Question: When I am using width in percentage or float for a Sencha ExtJS panel, then set the left position and width in scientific notation by Sencha ExtJS, the layout stops before the bottom of the window is reached.
See this problem screenshot:

I'm using ExtJS with the VB.NET framework on Chrome v52.
Can you please provide solution for this problem?
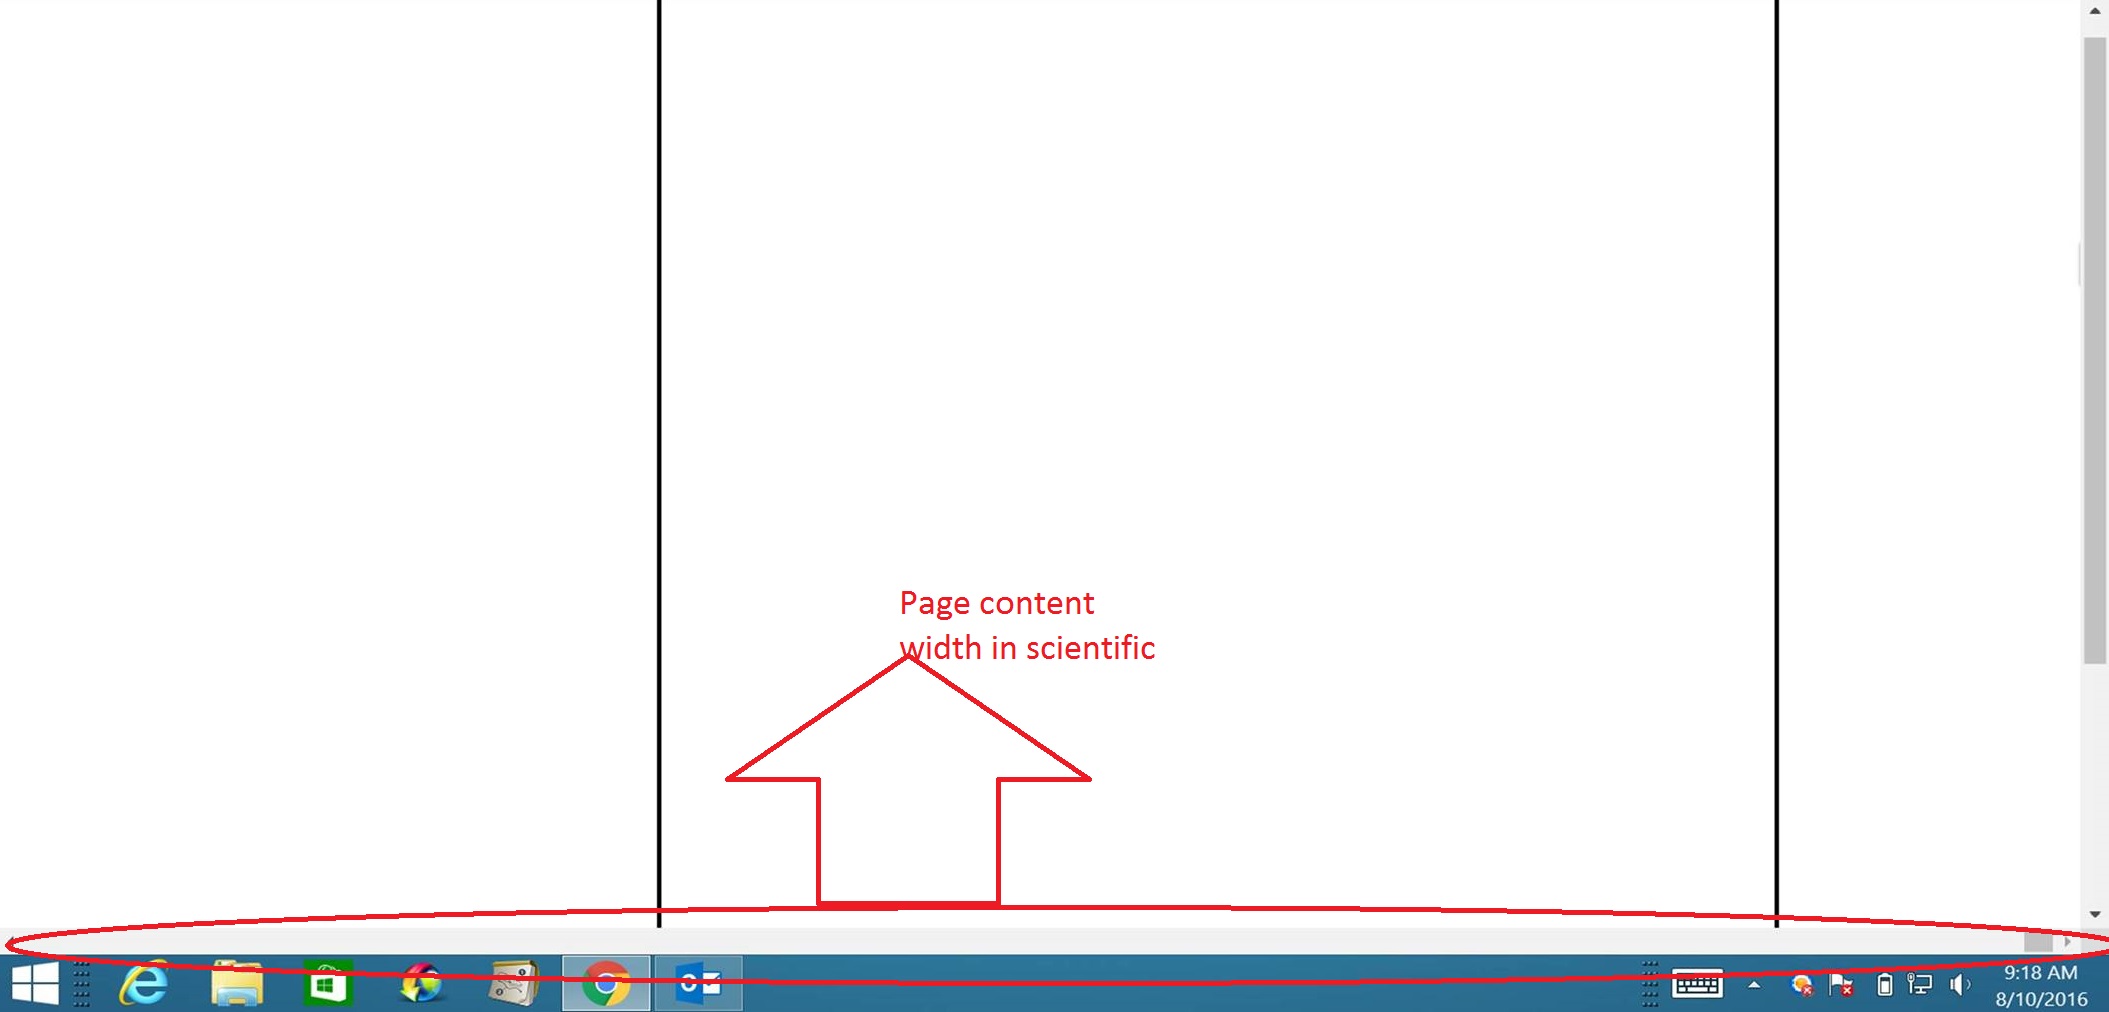
Answer: I changed the below function in ext-all-debug.js
'''
beforeSetPosition: function (x, y, animate) {
var pos, x0;
//change start here
x = parseInt(x);
y = parseInt(y);
//change end here
if (!x || Ext.isNumber(x)) {
pos = { x: x, y : y, anim: animate };
} else if (Ext.isNumber(x0 = x[0])) {
pos = { x : x0, y : x[1], anim: y };
} else {
pos = { x: x.x, y: x.y, anim: y };
}
pos.hasX = Ext.isNumber(pos.x);
pos.hasY = Ext.isNumber(pos.y);
this.x = pos.x;
this.y = pos.y;
return (pos.hasX || pos.hasY) ? pos : null;
},
'''
instead of
'''
beforeSetPosition: function (x, y, animate) {
var pos, x0;
if (!x || Ext.isNumber(x)) {
pos = { x: x, y : y, anim: animate };
} else if (Ext.isNumber(x0 = x[0])) {
pos = { x : x0, y : x[1], anim: y };
} else {
pos = { x: x.x, y: x.y, anim: y };
}
pos.hasX = Ext.isNumber(pos.x);
pos.hasY = Ext.isNumber(pos.y);
this.x = pos.x;
this.y = pos.y;
return (pos.hasX || pos.hasY) ? pos : null;
},
'''